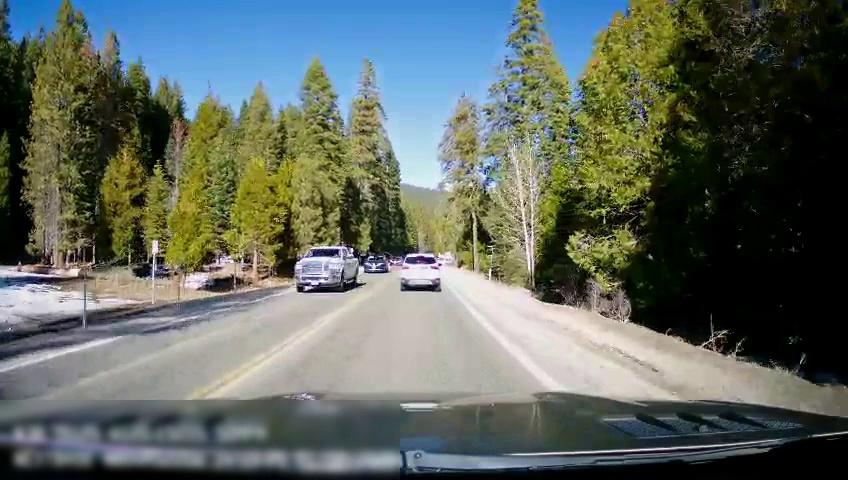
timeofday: Day
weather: Sunny
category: Drivable Space
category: Vehicles | Truck
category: Vehicles | SUV
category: Vehicles | SUV
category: Lanes | Opposite Lane
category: Lanes | Opposite Lane
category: Lanes | Current Lane
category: Lanes | Current Lane